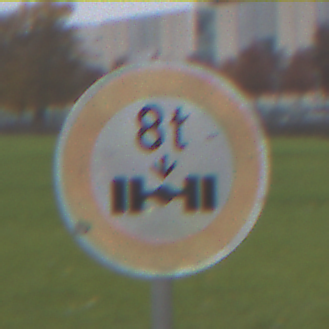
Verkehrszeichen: TatsaechlicheAchslast
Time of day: Midday
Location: Outdoor (Suburban)
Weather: Overcast
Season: NotSpecified
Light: Natural